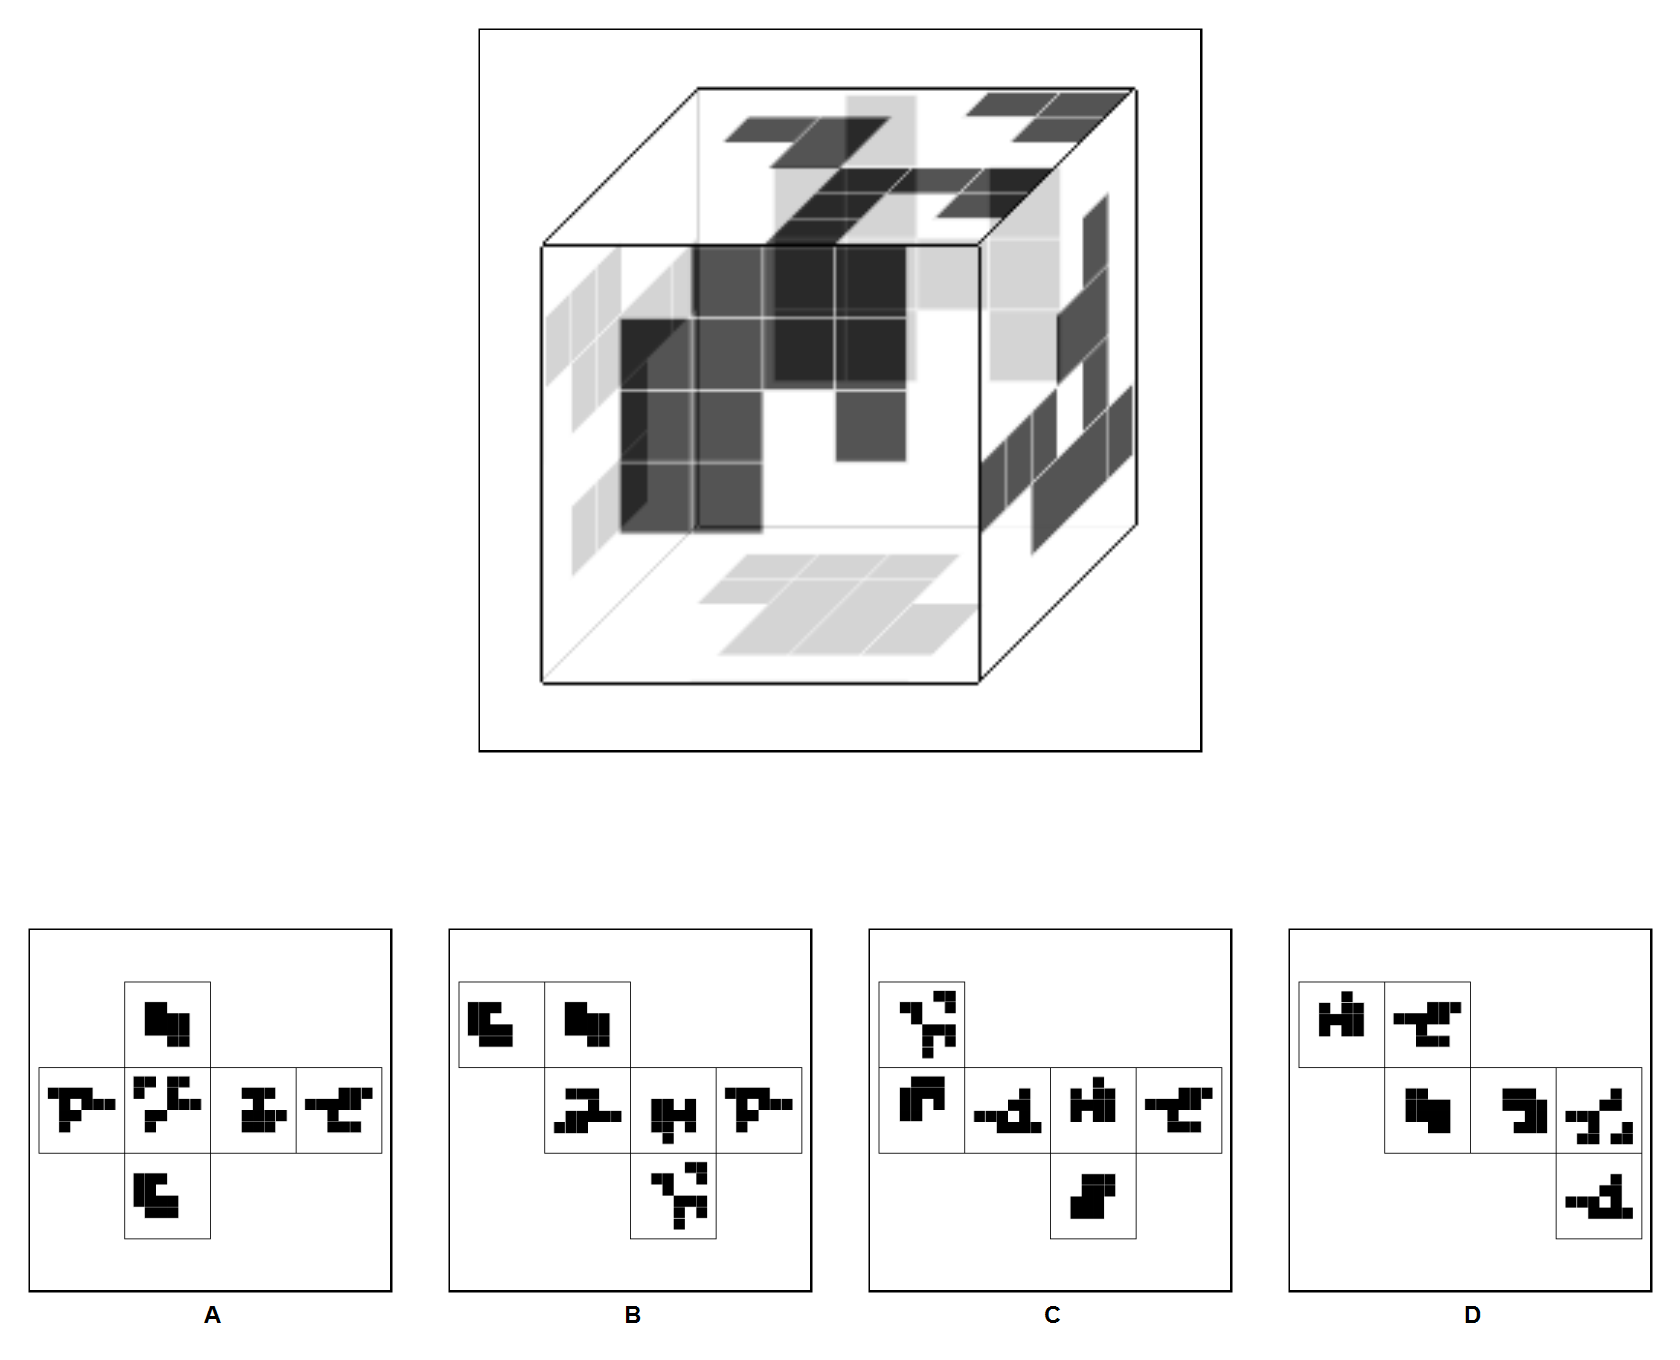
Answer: A